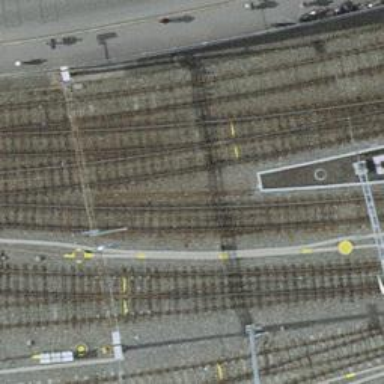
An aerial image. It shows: Electrified rail siding with contact line.